Field crop: tomato
Growth stage: 1
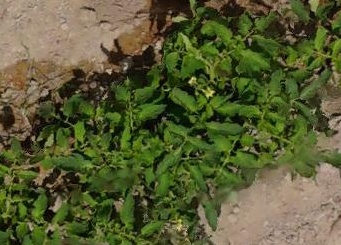
Species: tomato